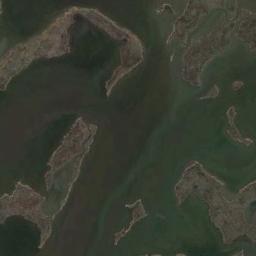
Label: wetland